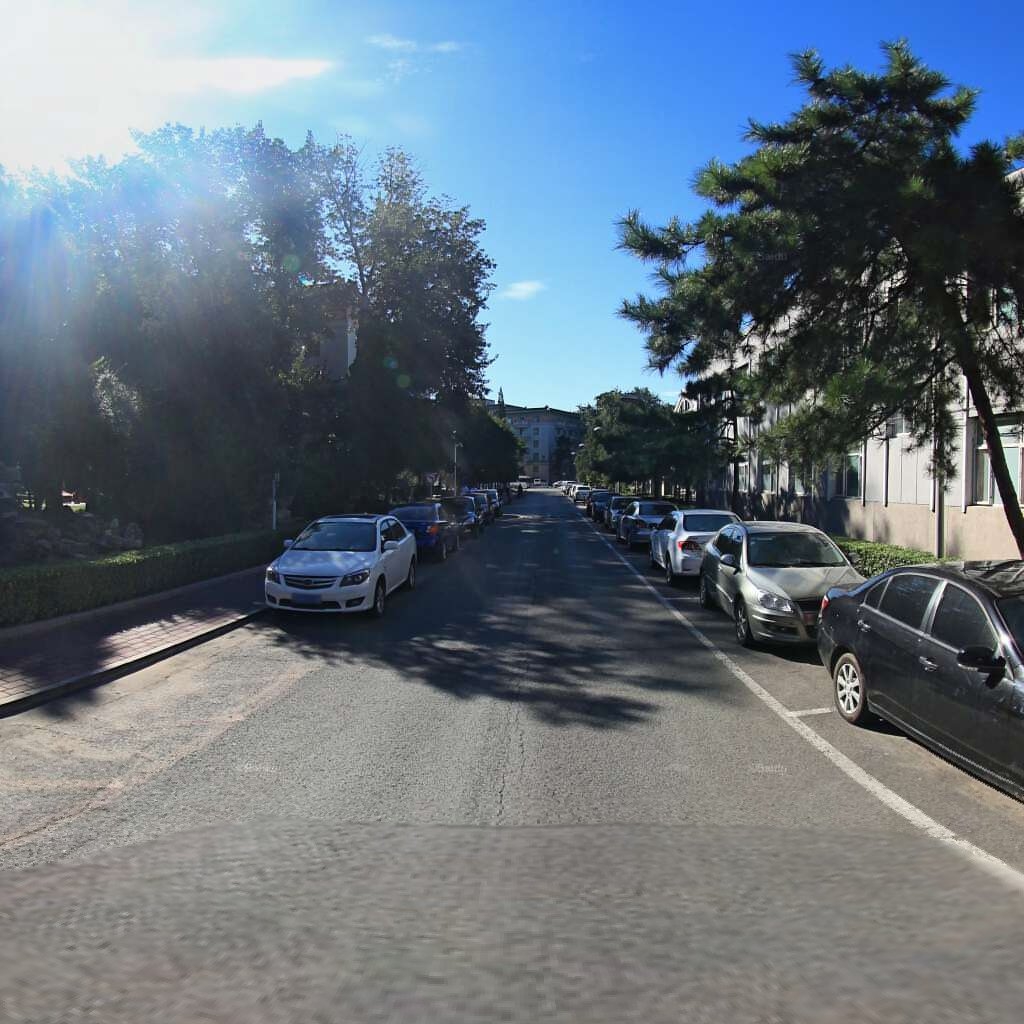
Region: Haidian
Road damage annotations: longitudinal crack, longitudinal crack, longitudinal crack, transverse crack, transverse crack